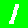
Digit: 1